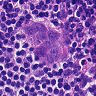
Metastatic tissue present: yes